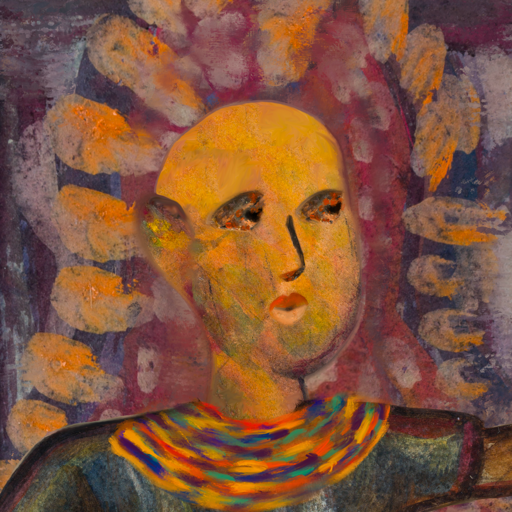
Background: Doll, Head And Neck Side: Gypsy_Mother, Face Side: Gypsy_Queen, Bust: Mosgoul, Hair Side: Blank, Head Accessory: Blank, Second Necklace: An_Impression_2, Necklace: Blank, Baby: Blank